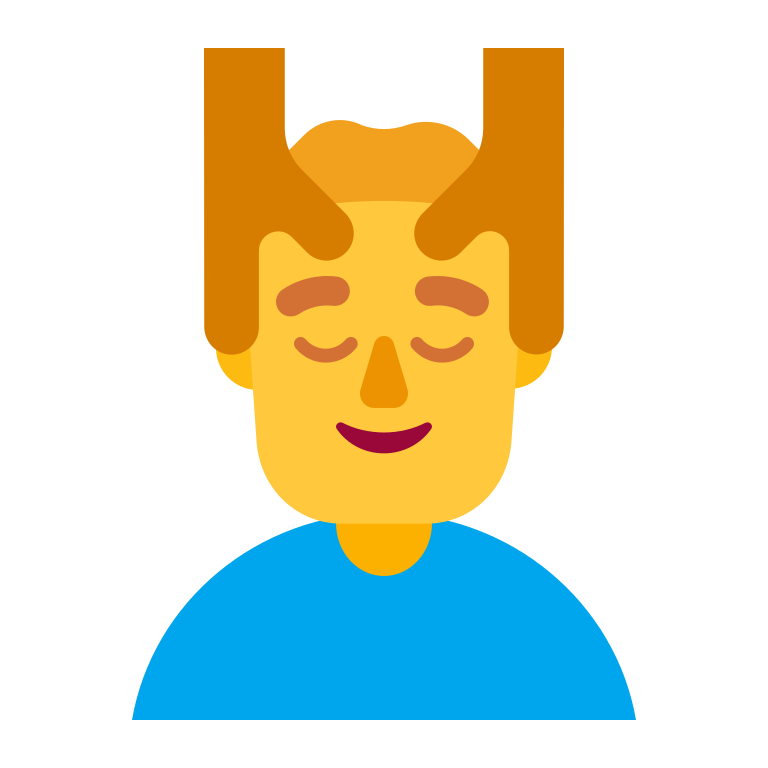
man getting massage flat default